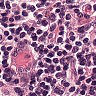
Metastatic tissue present: no